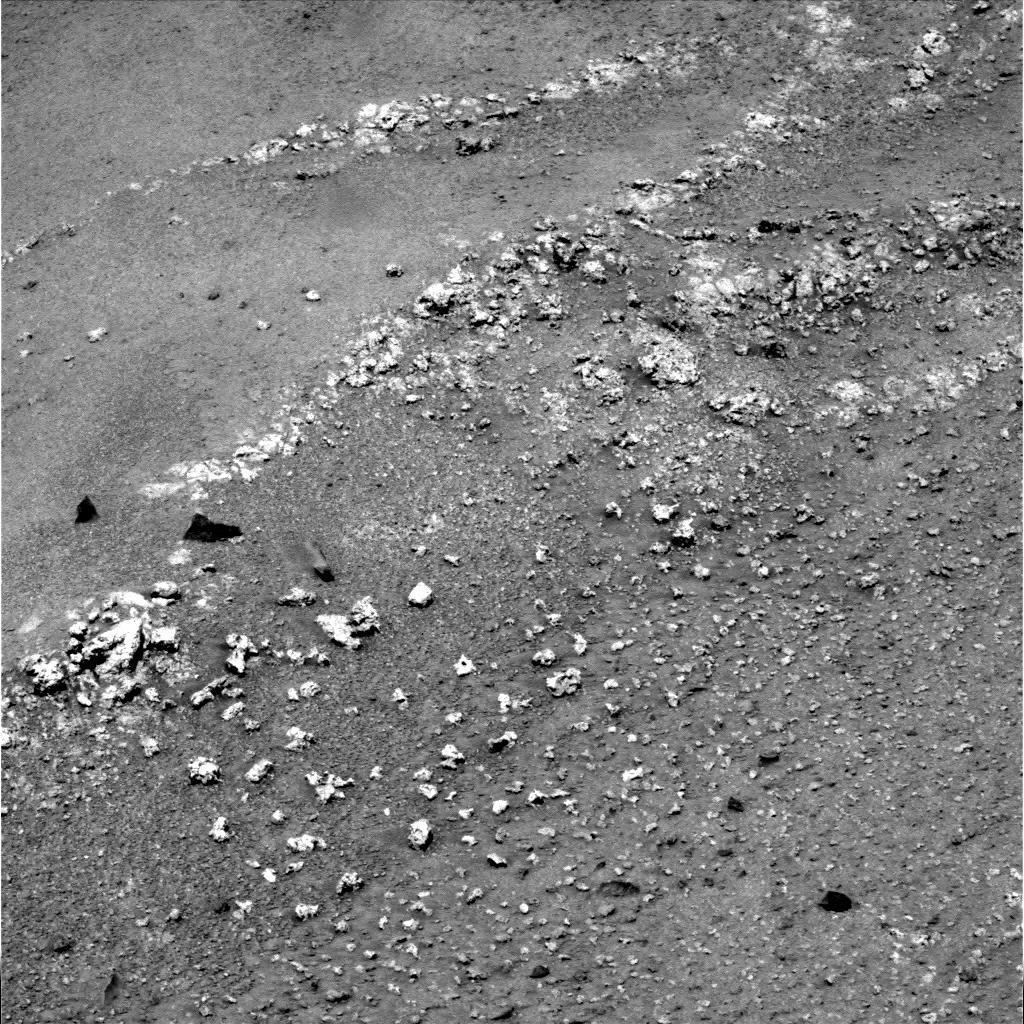
Terrain classes present: Bedrock, Gravel / Sand / Soil, Rock, Shadow